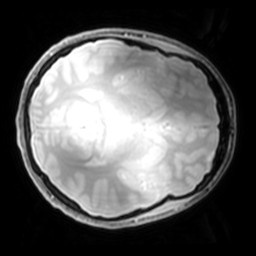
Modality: PDw
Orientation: axial
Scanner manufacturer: philips
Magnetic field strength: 7 T
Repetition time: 0.008 s
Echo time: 0.001974 s